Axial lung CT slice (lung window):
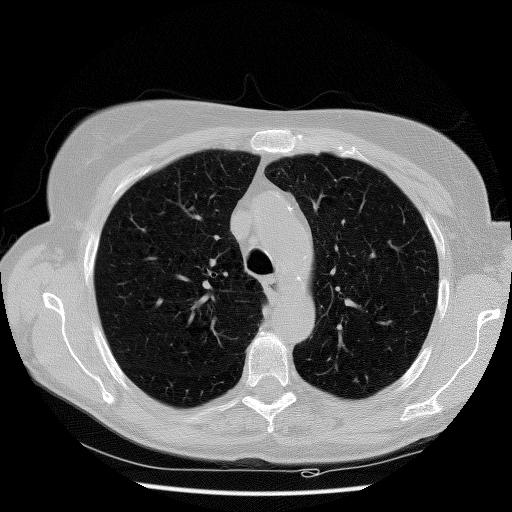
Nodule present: no